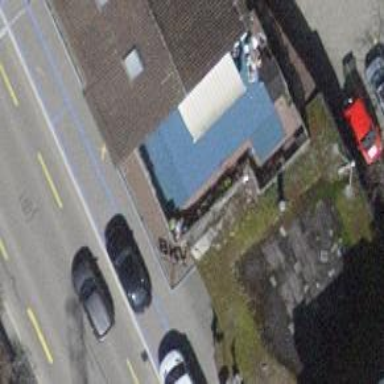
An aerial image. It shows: Restaurant.